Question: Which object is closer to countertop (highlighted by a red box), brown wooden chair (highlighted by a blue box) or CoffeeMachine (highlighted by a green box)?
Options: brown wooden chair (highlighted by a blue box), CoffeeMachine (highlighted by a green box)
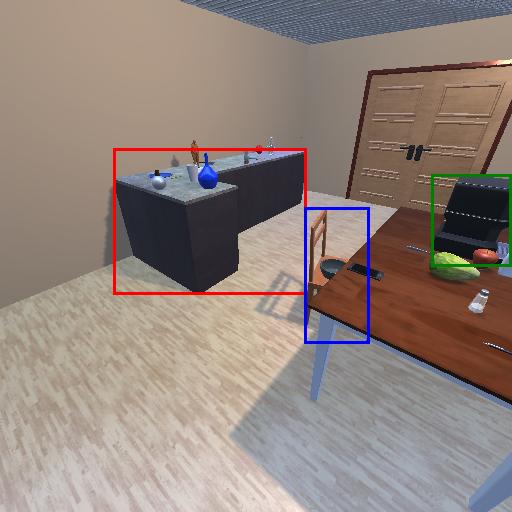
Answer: brown wooden chair (highlighted by a blue box)